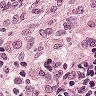
Metastatic tissue present: no